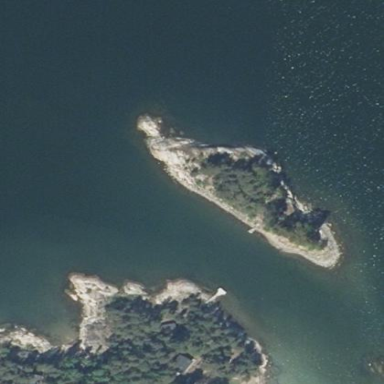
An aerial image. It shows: Island with natural coastline.